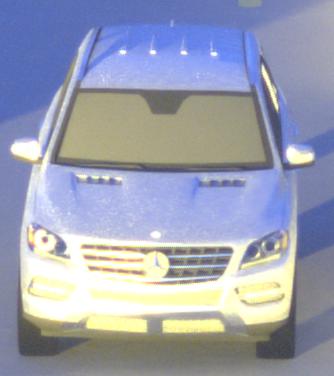
Make: Mercedes-Benz
Model: ML 350
Detailed model: M-Class (166)
Model produced from: 2011/11
Model produced until: 2014/10
Doors: 5
Color: white
Road condition: dry road
Daytime: sunrise or sunset
Contrast: high contrast